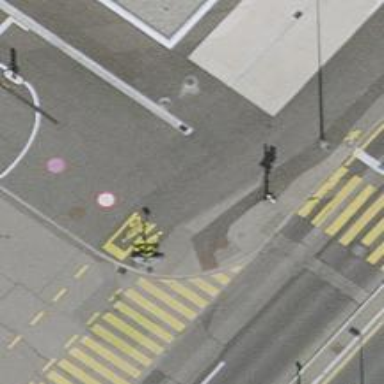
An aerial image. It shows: Kerb barrier.